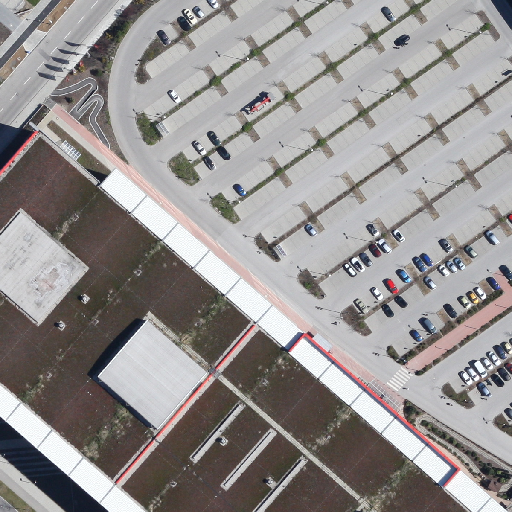
Referring expression: car in the parking area